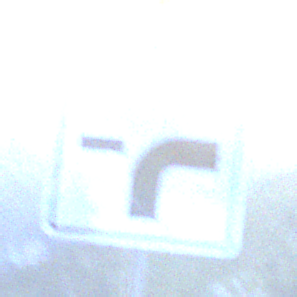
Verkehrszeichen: VerlaufVorfahrtsstrasse9
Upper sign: Vorfahrtsstrasse
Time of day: SunriseSunset
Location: Outdoor (RoadRail)
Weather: Clear
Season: NotSpecified
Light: Natural